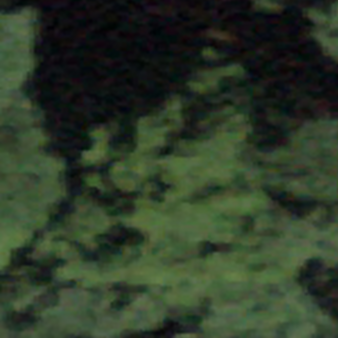
Label: other